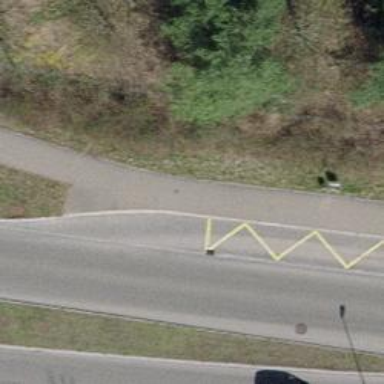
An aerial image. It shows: Concrete footway.